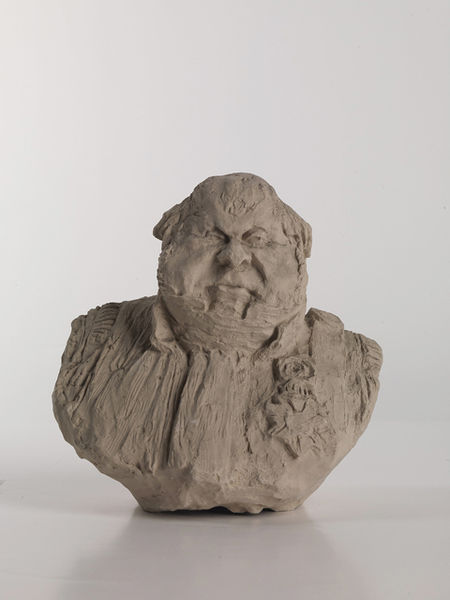
Titel: Hippolyte-Abraham Dubois
Künstler: Honoré Daumier
Standort: Karlsruhe
Institution: Staatliche Kunsthalle Karlsruhe
Schlagwörter: kopf, mann, schatten, umhang, weiß, grob, braun, frankreich, haar, hell, mund, nase, stirn, vordergrund, blick, beige, schleife, alt, anzug, bart, hemd, richter, augen, falten, gesicht, kleidung, kragen, stein, bildnis, hals, herr, portrait, auge, figur, geistlicher, haare, mantel, reich, kaufmann, bruststück, ohren, schultern, rund, keramik, skulptur, ton, wangen, backen, furchen, lehm, könig, karikatur, dick, büste, glatze, grimmig, bildhauerei, plastik, oberkörper, striche, foto, fett, stern, expressionistisch, oberfläche, torso, form, mundwinkel, militär, uniform, backenbart, kugel, abzeichen, bruststern, offizier, orden, schulterklappen, entwurf, älter, politiker, daumier, justiz, talar, expressiv, struktur, general, halsbinde, bozzetto, medaille, gips, männerkopf, grotesk, franzose, fratze, geist, groteske, terrakotta, skulptue, rüschenhemd, feist, bürgermeister, plstik, hare, jurist, mörtel, honore, fesit, knollennase, klumpen, unoform, nart, dumier, fanzose, 1800, keine arme, fettsack, advocat, kaufman, nasei, abgeordneter, tonmasse, ofden, uiniform, tonklumpen, kleine stirn, bürgerkönig, dickbackig